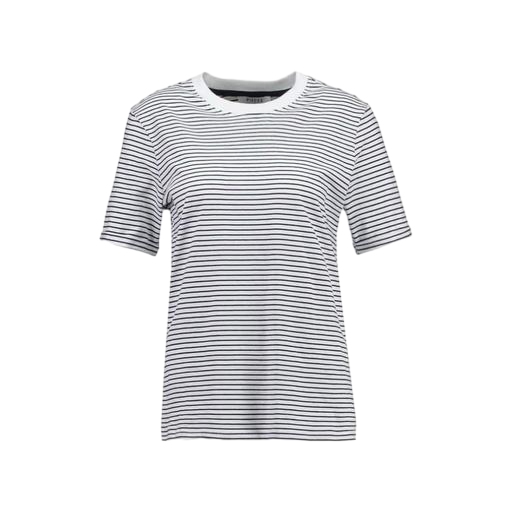
black women's striped t-shirt, blue women's stripe true t-shirt, black women's stripe t, white background